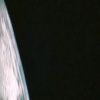
Label: space